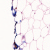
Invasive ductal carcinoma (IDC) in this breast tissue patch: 0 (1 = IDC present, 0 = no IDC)